Question: >
<URL>
Does anyone know how to get the information contained in the tab of a File's properties window? Any .NET library I'm overlooking?
This is the window/information I'm talking about:

It seems like there would be a better way to access these data rather than having to employ various methods to extract metadata of various file types, since there's certainly some overlap on the categories of information available under this tab, even for different file types. But search as I might, I haven't come across anyone wanting to do this for any (or many) file types -- quite a few discussions on grabbing metadata for specific file types though.
Any suggestions you may have would be most welcome :)
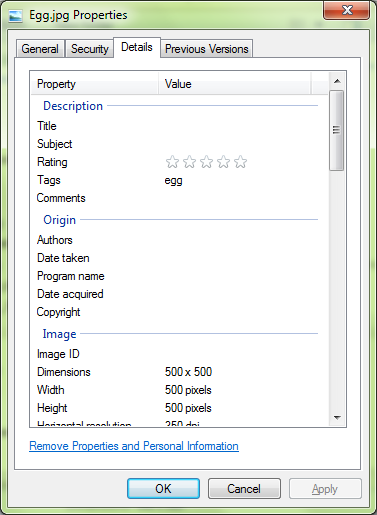
Answer: Well, this is not completely impossible. You need to pinvoke SHCreateItemFromParsingName() to obtain an IShellItem2 interface pointer so you can call its GetProperty() method. To get this going in C# is however quite brutal. The shell interfaces are in the domain of native C++, the only language in which you can get the COM declarations and guids you need to bring this to a good end. After 4 major releases of .NET, we're still no closer to make shell programming in a managed language any easier. Good keywords to google for though, somebody somewhere made this work.